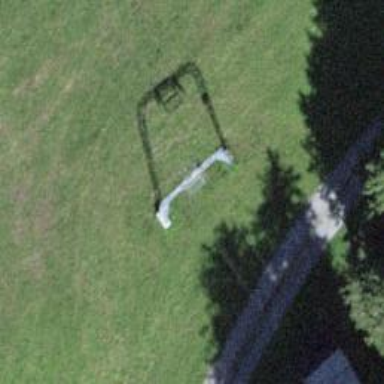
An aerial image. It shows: Pylon for aerialway.